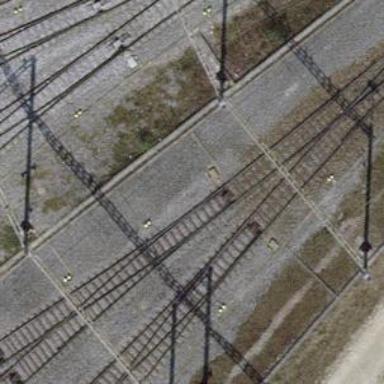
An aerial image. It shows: Railway switch.